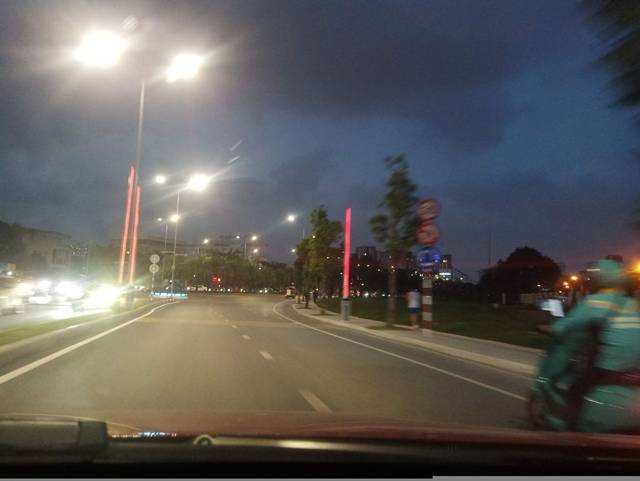
Region: Vietnam
Coordinates: 21.005, 105.743